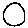
Label: circle